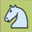
Piece: wN